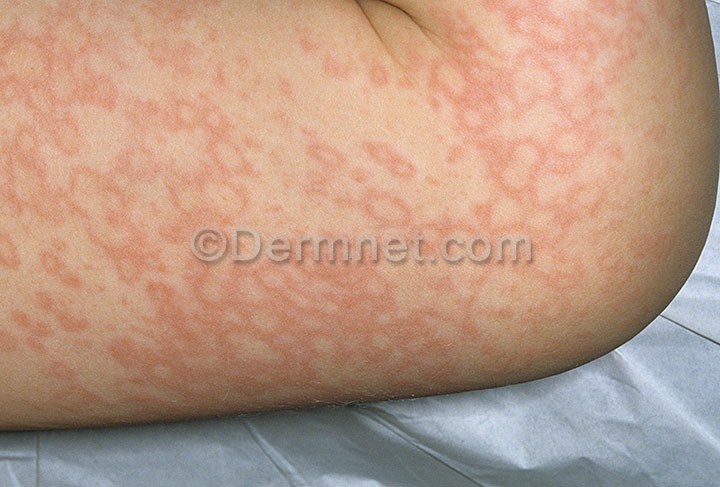
Disease: Exanthems and Drug Eruptions